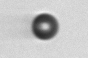
Label: bead